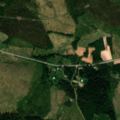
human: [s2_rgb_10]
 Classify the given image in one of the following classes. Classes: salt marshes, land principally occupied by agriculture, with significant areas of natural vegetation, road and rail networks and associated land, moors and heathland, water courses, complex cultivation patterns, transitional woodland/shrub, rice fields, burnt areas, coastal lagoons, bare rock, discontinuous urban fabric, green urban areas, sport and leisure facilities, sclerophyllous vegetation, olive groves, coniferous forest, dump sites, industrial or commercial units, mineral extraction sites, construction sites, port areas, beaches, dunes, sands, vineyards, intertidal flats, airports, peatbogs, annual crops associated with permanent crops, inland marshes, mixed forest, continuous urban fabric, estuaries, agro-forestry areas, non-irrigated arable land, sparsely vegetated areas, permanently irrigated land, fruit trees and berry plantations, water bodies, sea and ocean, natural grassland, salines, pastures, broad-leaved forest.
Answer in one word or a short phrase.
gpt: land principally occupied by agriculture, with significant areas of natural vegetation, mixed forest, transitional woodland/shrub